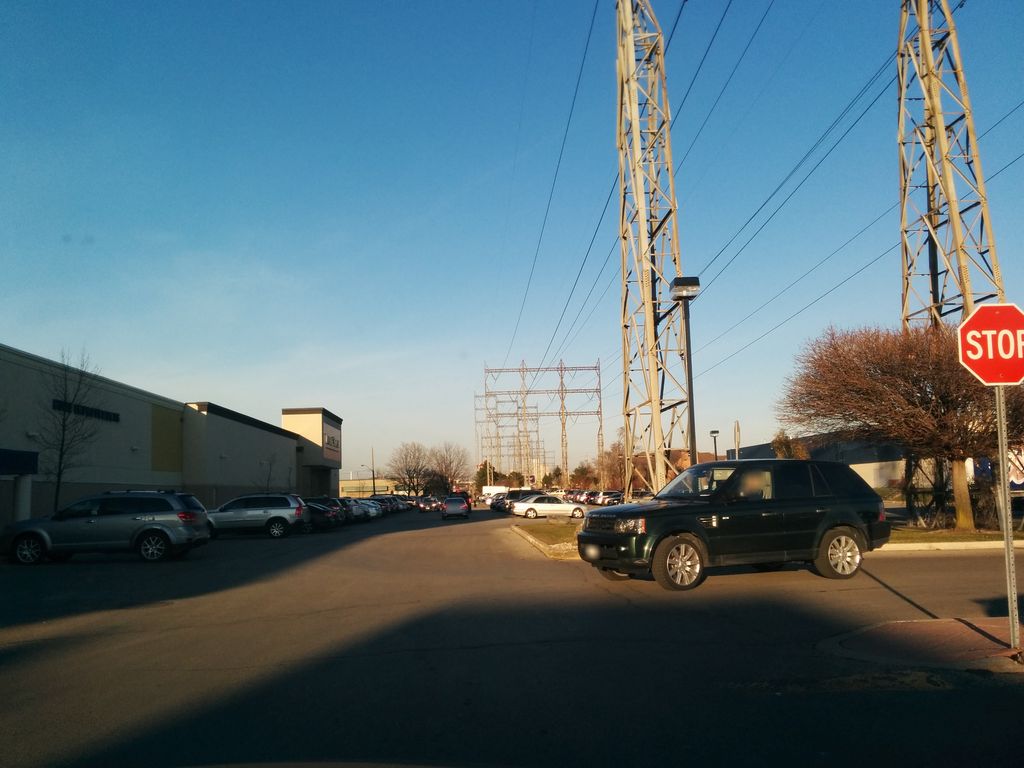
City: toronto